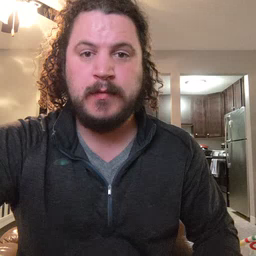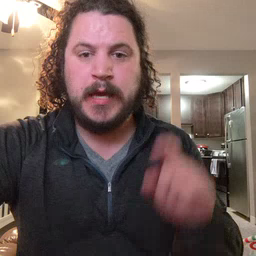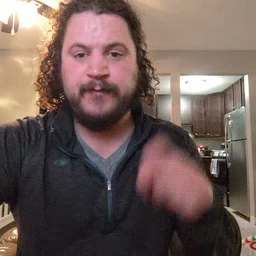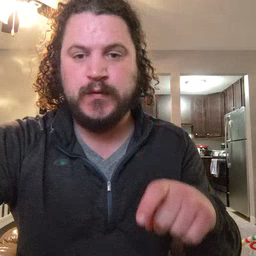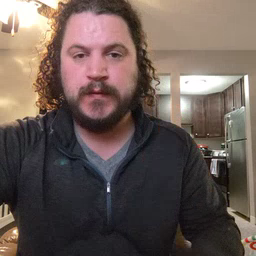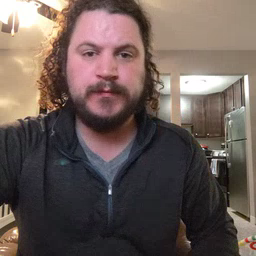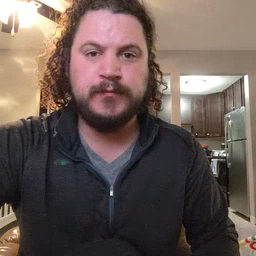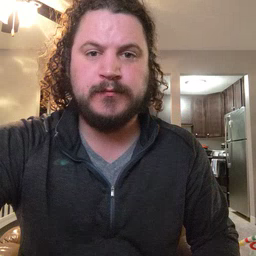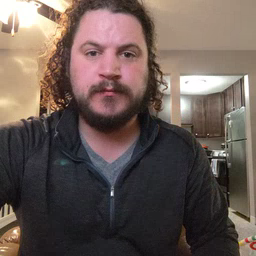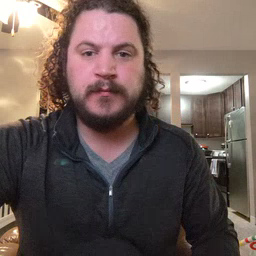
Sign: haveto